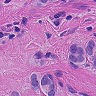
Metastatic tissue present: yes